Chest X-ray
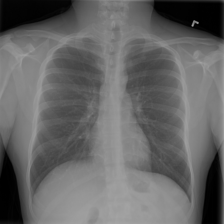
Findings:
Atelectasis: negative
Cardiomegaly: negative
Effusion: negative
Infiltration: negative
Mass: negative
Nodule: negative
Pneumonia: negative
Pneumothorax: negative
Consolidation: negative
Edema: negative
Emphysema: negative
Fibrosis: negative
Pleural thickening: negative
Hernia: negative